RGB frame:
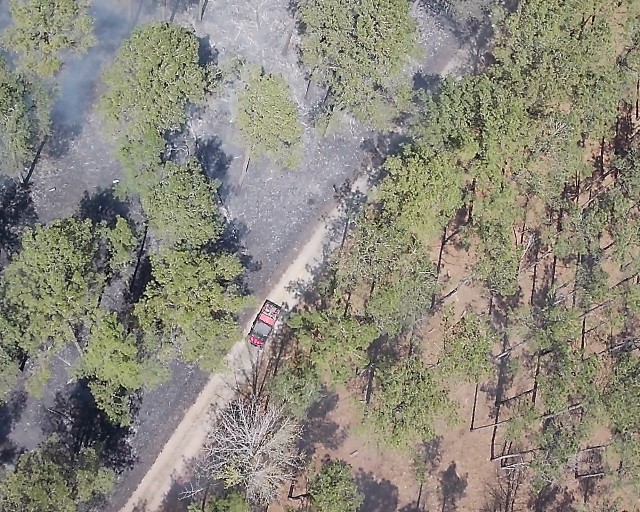
Thermal frame:
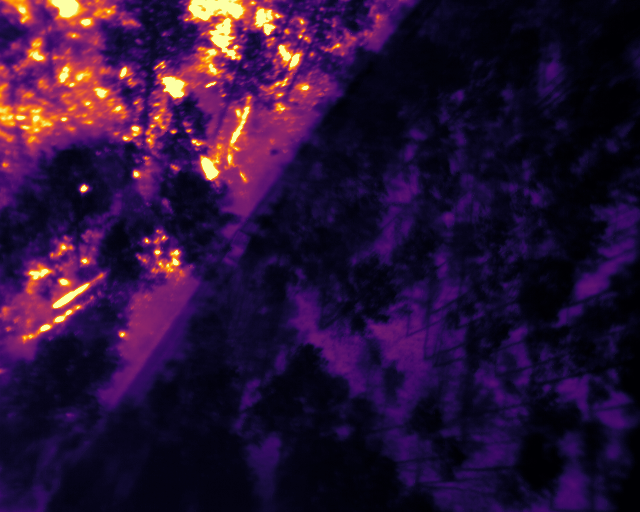
Captured: 2026-02-27 02:42:14
Pixels at or above 80 °C: 11249 (fraction of frame: 0.03433)